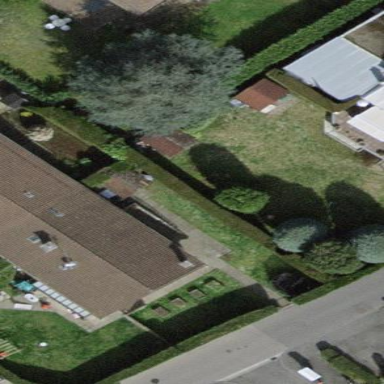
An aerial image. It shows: Garden enclosed by fence.